Question: I have installed 'postgresql' and then I type
'rails new TravelApp --database=postgresql'
'bundle install' , 'rails s'
However, when I visit <URL>, it shows this error.

Should I edit some configurations ?
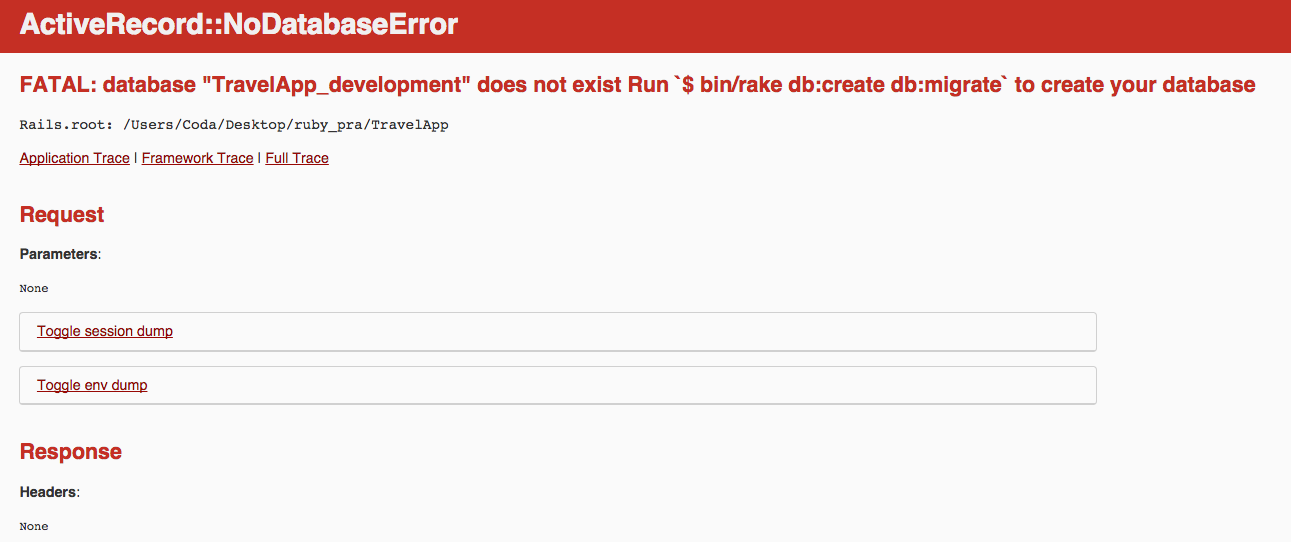
Answer: First run
'''
rake db:create
rake db:migrate
'''
Then start rails server.